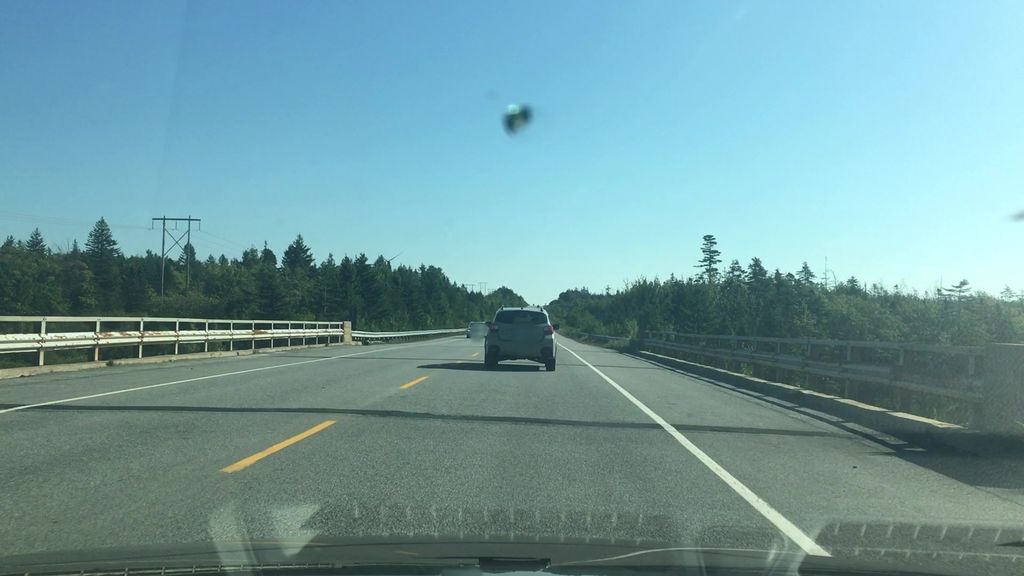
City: halifax